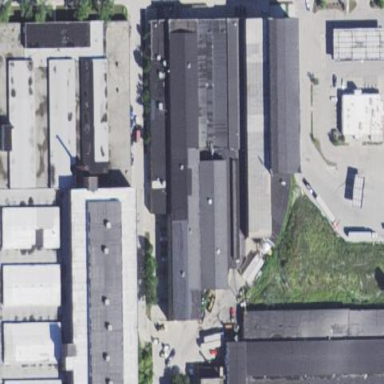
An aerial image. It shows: Industrial building used for industrial purposes.